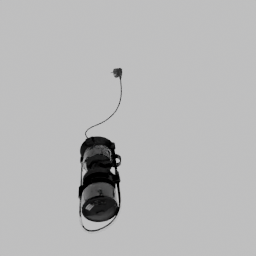
Label: appliances